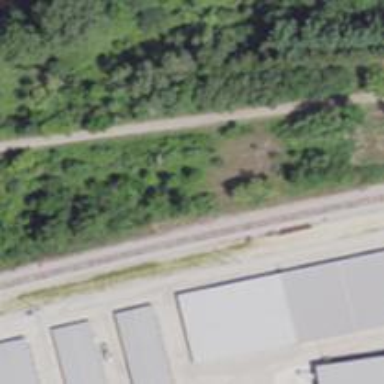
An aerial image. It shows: Railway track.